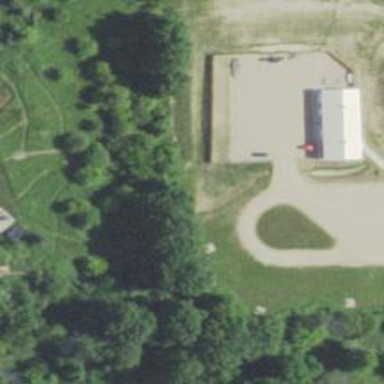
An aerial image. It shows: Path.